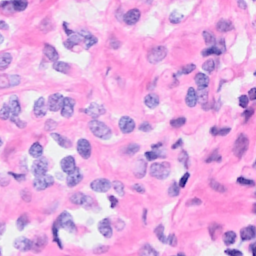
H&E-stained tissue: Breast